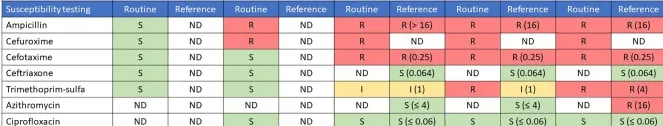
Time scale annotated with exposure to antibiotics (including dosages), along with results from phenotypic antimicrobial susceptibility testing (AST) to relevant antibiotics for five H. Influenzae isolates sampled between November 2013 and January 2018. The Hi-Alpha and Hi-Beta isolates were not available for genomic characterization, and their potential phylogenetic relationship to the Hi-117, Hi226 and Hi-197 isolates could not be explored. Routine AST results for the five isolates represent primary testing with disk diffusion and/or gradient diffusion, whereas reference AST results were produced retrospectively by determination of broth microdilution (BMD) MIC using custom panels. Disk diffusion and BMD were done according to the standards of the EUCAST, while gradient diffusion was performed according to the manufacturer's recommendations. AST results were interpreted using EUCAST clinical breakpoints (v. 12.0), except azithromycin (no clinical breakpoints), for which susceptibility categorization was based on the epidemiological cut-off value (4 mg/L).
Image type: chart (chart)